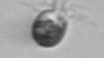
Label: Balanion